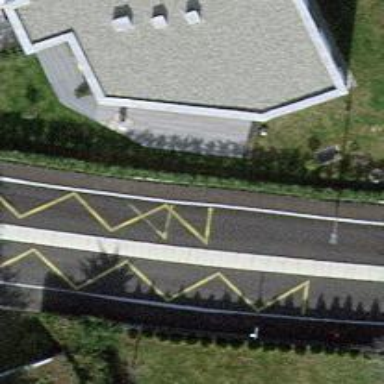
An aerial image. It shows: Asphalt platform for public transport.